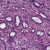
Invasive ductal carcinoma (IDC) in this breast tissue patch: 1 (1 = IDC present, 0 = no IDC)